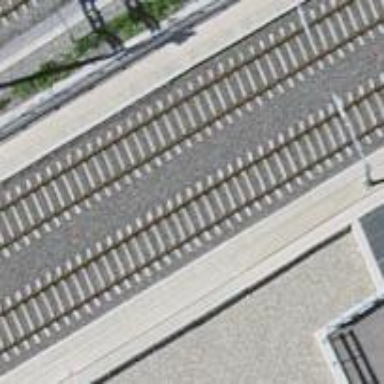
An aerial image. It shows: Single railway track with electrified contact line.